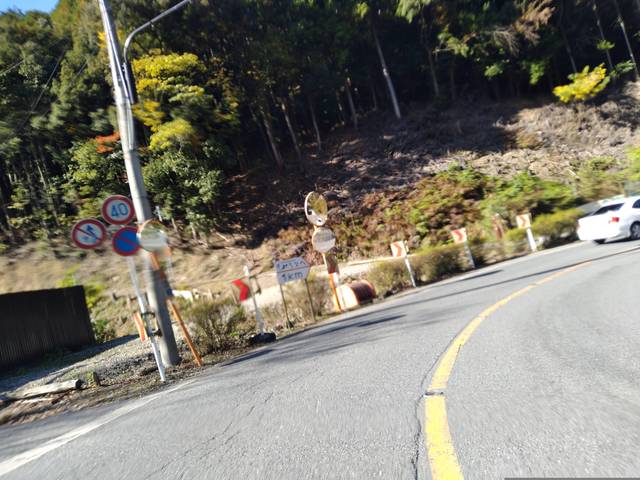
Region: Japan
Coordinates: 35.052, 135.678